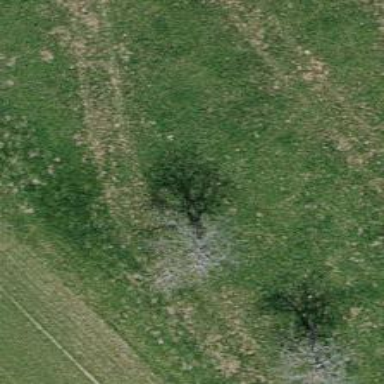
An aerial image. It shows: Agricultural area with trees.